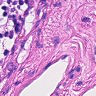
Metastatic tissue present: no